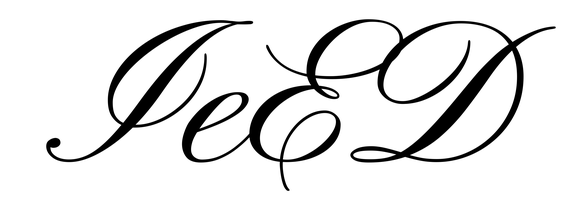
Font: PinyonScript-Regular